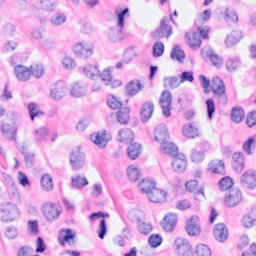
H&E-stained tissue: Breast